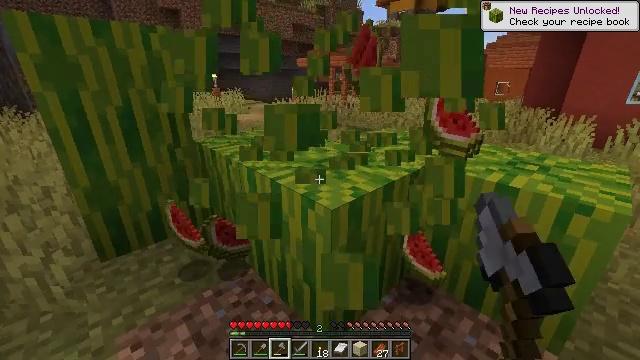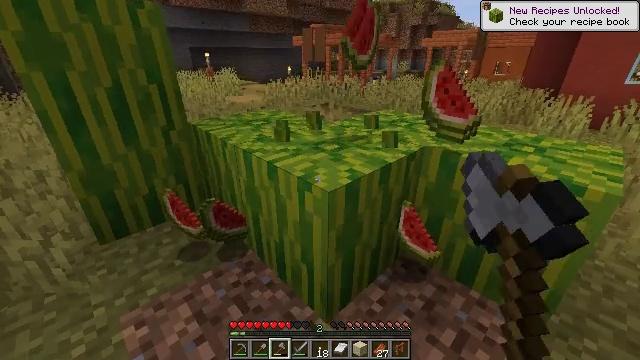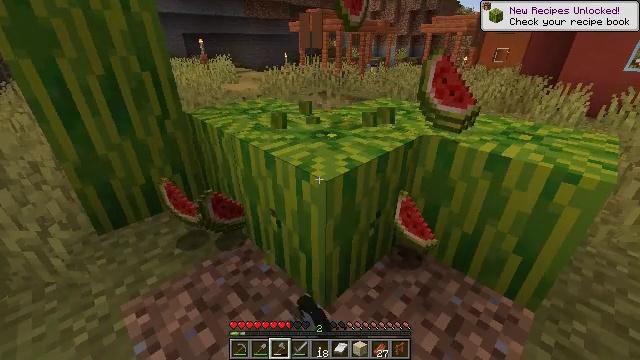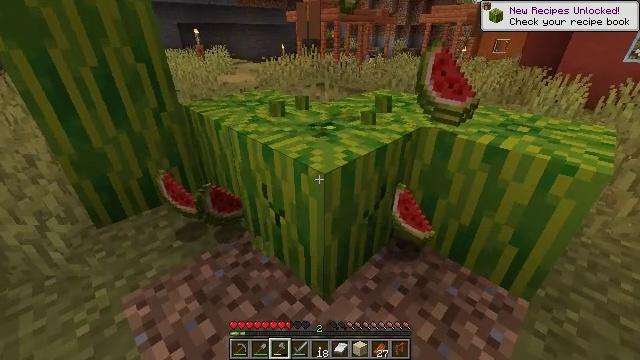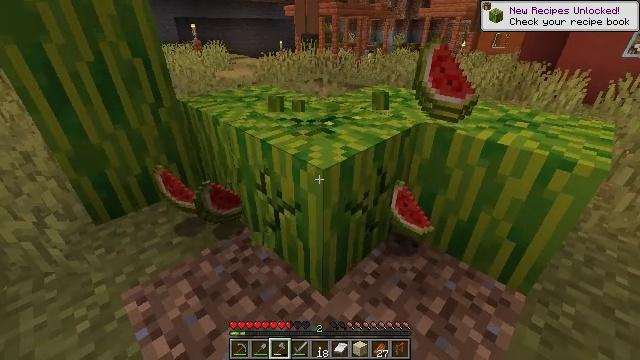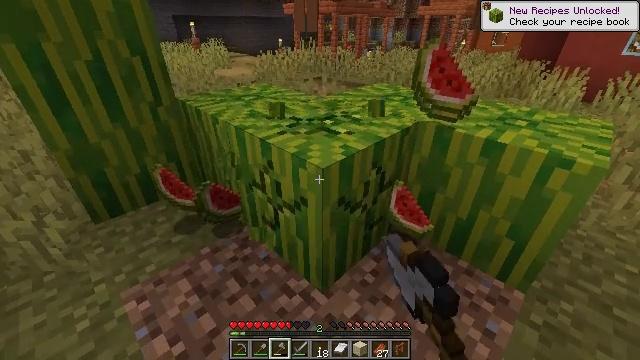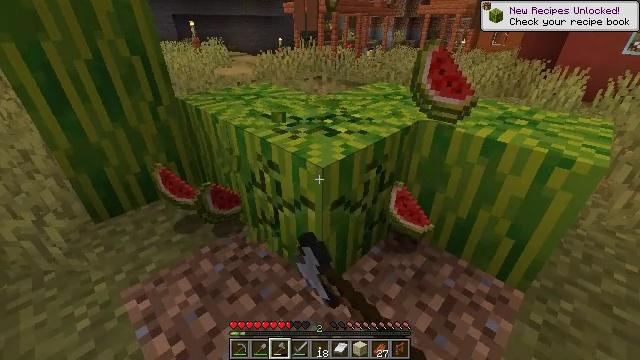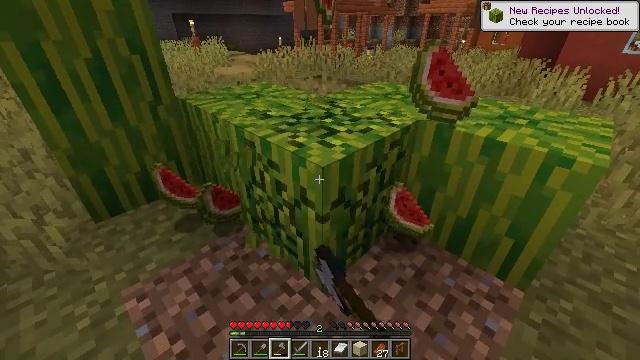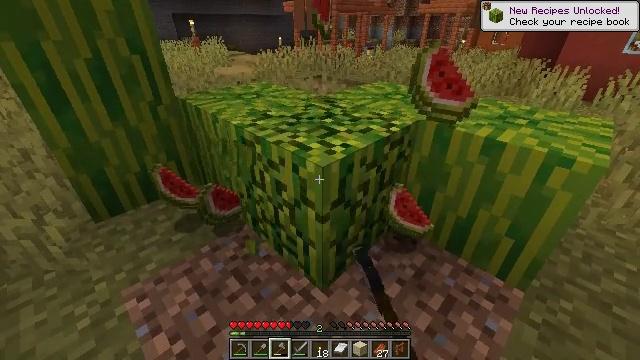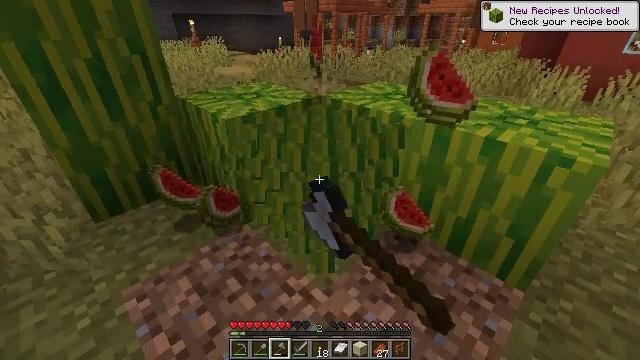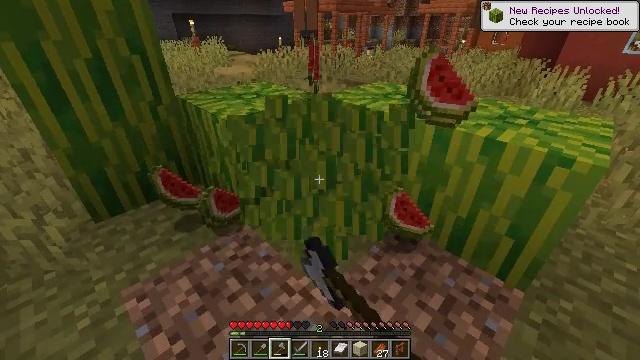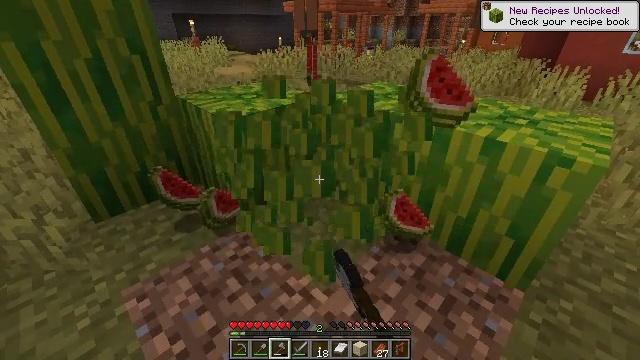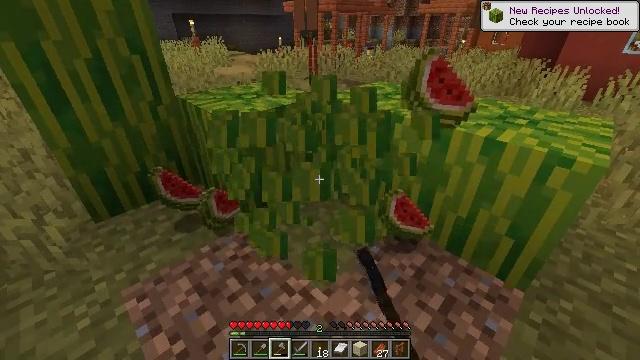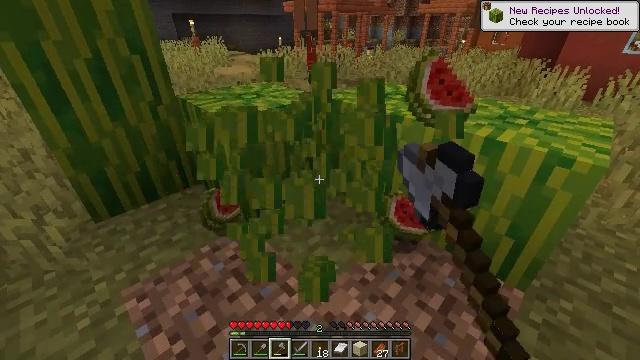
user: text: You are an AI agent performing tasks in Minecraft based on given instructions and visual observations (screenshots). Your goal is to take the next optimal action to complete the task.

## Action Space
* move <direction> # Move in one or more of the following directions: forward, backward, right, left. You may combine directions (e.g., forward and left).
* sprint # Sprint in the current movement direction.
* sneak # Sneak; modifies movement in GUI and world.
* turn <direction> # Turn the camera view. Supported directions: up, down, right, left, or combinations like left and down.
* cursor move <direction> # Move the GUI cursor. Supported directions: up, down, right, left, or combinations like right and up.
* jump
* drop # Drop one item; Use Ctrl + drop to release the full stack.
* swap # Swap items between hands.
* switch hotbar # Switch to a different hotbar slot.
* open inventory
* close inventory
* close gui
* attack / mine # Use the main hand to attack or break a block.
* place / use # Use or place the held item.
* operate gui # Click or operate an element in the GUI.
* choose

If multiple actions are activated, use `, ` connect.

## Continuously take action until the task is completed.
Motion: motion action
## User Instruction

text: Use right equipment to gather melon.
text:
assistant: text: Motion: turn down, attack / mine
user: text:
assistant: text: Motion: turn down, attack / mine
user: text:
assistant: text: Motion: turn down, attack / mine
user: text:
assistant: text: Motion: attack / mine
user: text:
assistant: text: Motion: attack / mine
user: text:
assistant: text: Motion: attack / mine
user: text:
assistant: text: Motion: attack / mine
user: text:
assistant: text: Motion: attack / mine
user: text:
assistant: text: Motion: attack / mine
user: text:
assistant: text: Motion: attack / mine
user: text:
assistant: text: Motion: attack / mine
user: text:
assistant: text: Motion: attack / mine
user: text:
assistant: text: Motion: attack / mine
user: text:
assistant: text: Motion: attack / mine